Aerial crown-view tile of a tropical tree (Barro Colorado Island, Panama), acquired 20250124:
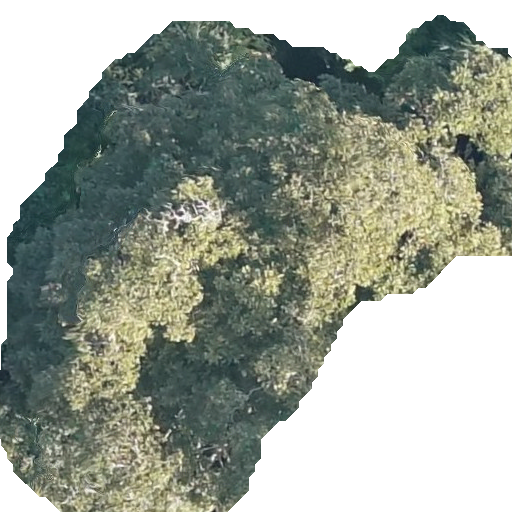
Species: Dipteryx oleifera
GBIF accepted scientific name: Dipteryx oleifera
Crown area: 296.586 m²